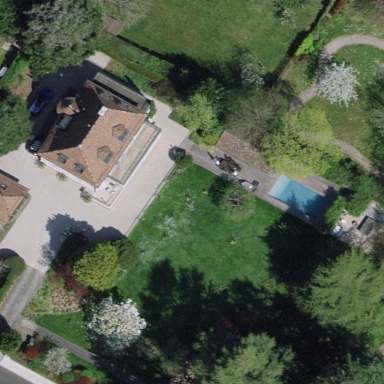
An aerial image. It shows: Garden enclosed by fence.